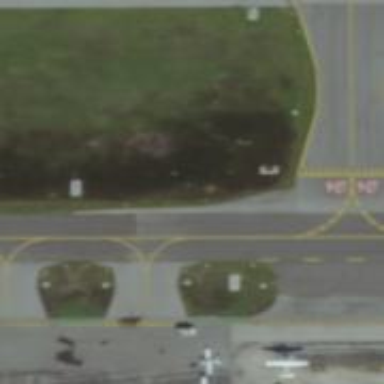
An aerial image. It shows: View of taxiway at the airport.